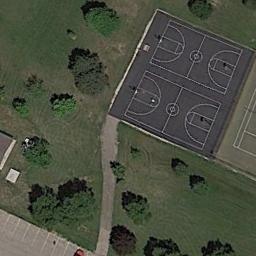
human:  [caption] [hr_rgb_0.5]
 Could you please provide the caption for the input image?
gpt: There are two basketball courts in the upper right corner .

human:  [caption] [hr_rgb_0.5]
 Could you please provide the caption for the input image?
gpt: Two basketball courts on the lawn with some trees and a parking lot beside .

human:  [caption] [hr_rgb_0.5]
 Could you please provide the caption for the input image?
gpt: There are two basketball courts in the middle of grass .

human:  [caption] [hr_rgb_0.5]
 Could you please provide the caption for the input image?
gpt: Two basketball courts and several trees are on the lawn,With a parking lot nearby .

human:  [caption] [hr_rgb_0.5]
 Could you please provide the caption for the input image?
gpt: Many trees are near two basketball courts .